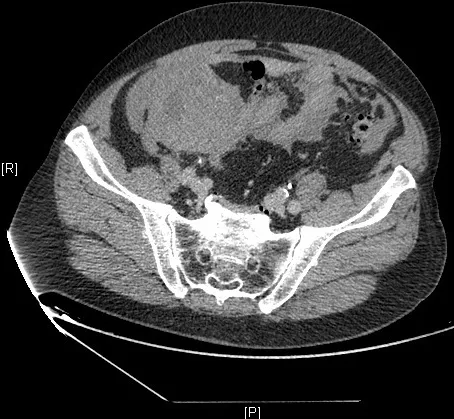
Expansive mesenteric hematoma.
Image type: radiology (ct)